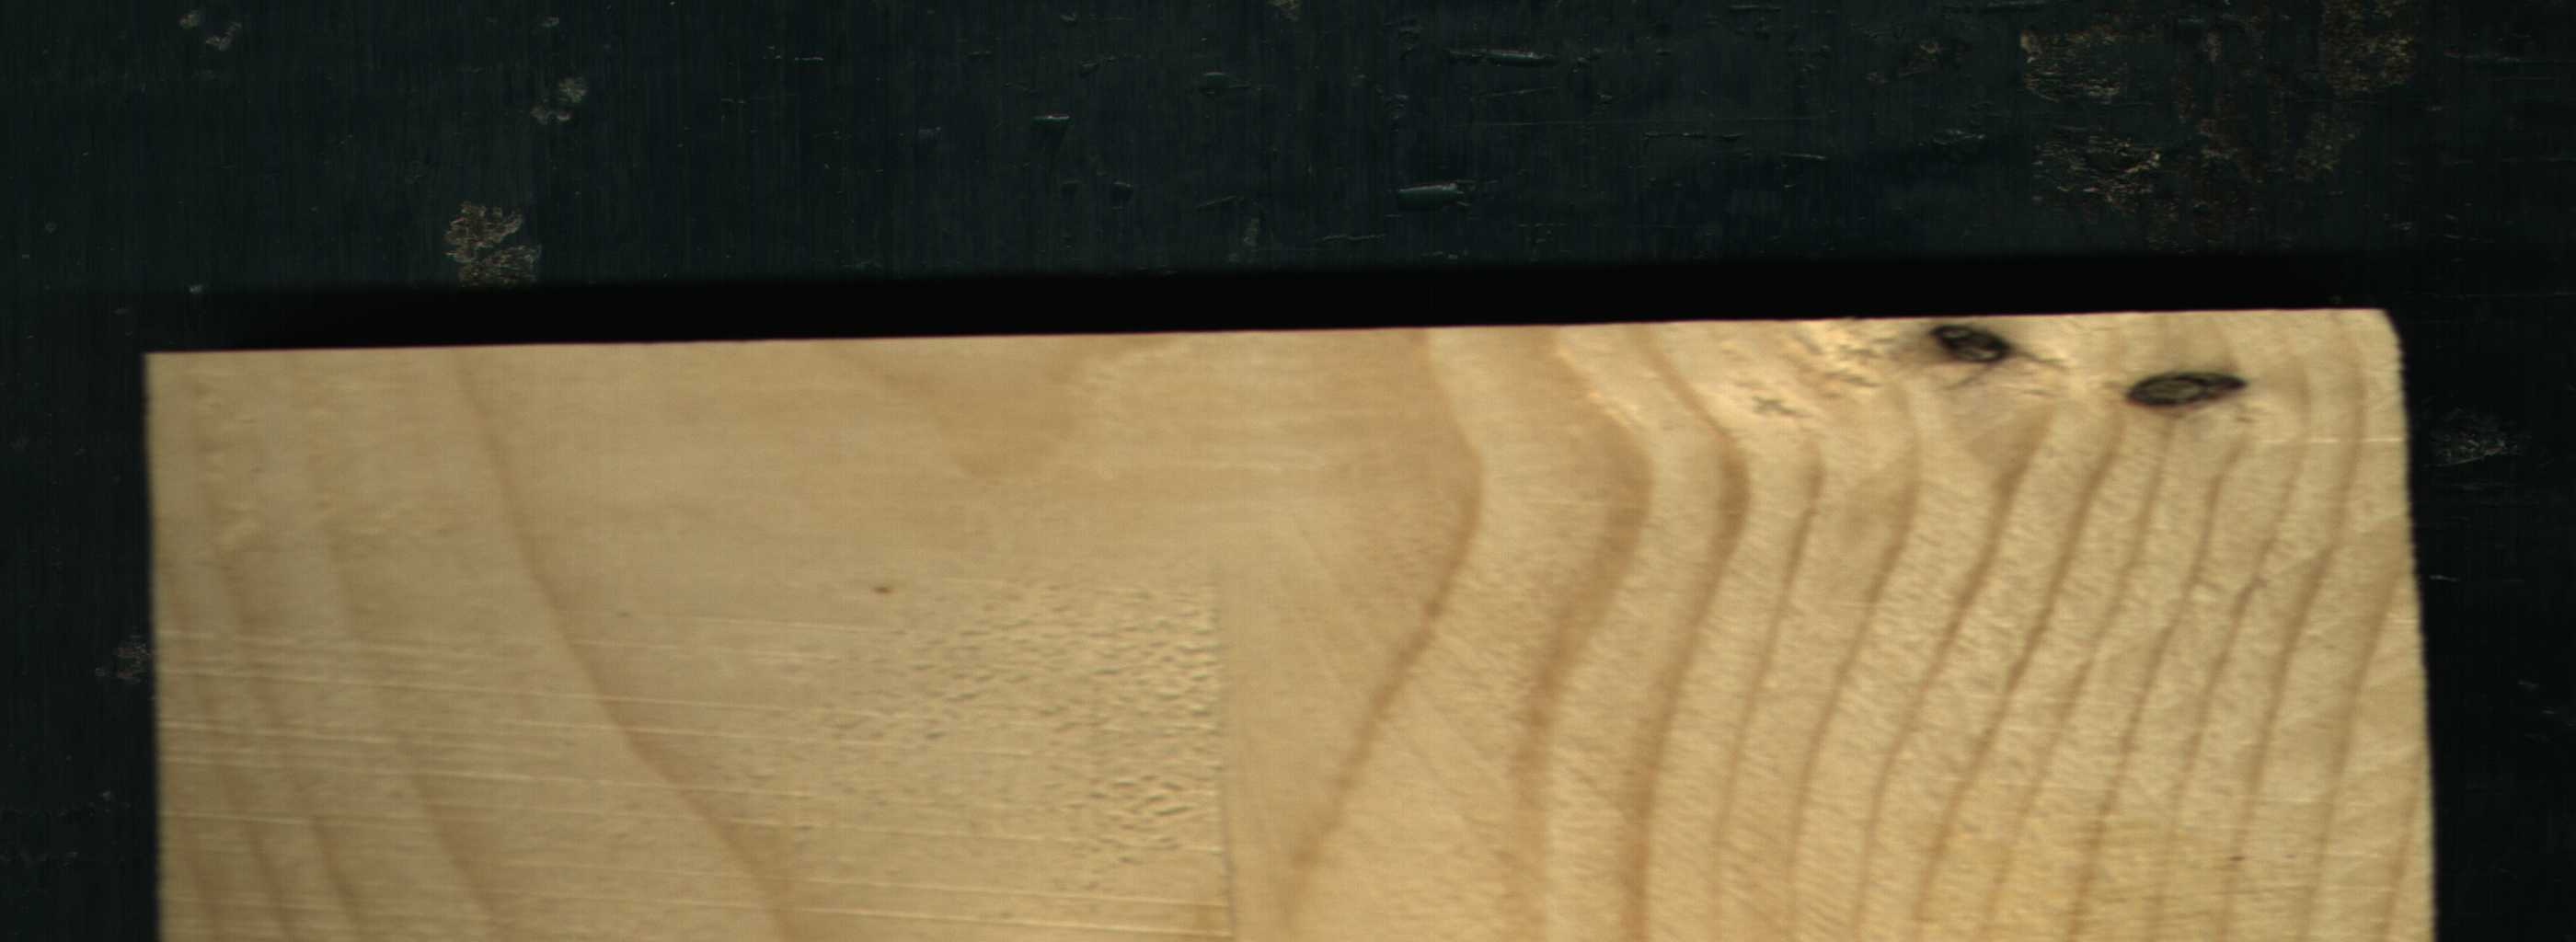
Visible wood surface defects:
Dead_Knot
Dead_Knot